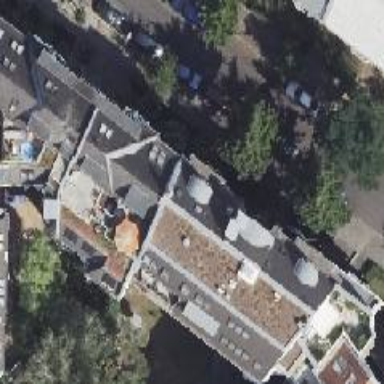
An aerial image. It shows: Veterinary facility.